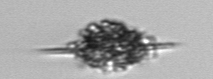
Label: Dictyocha